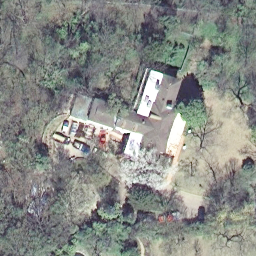
Label: residential